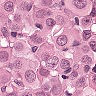
Metastatic tissue present: yes